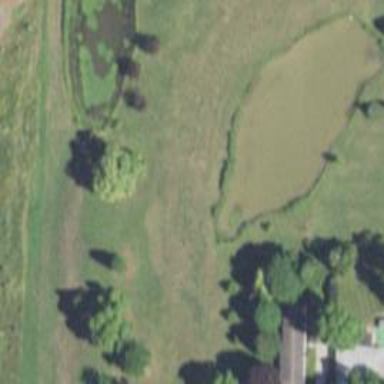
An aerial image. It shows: Pond surrounded by natural water.